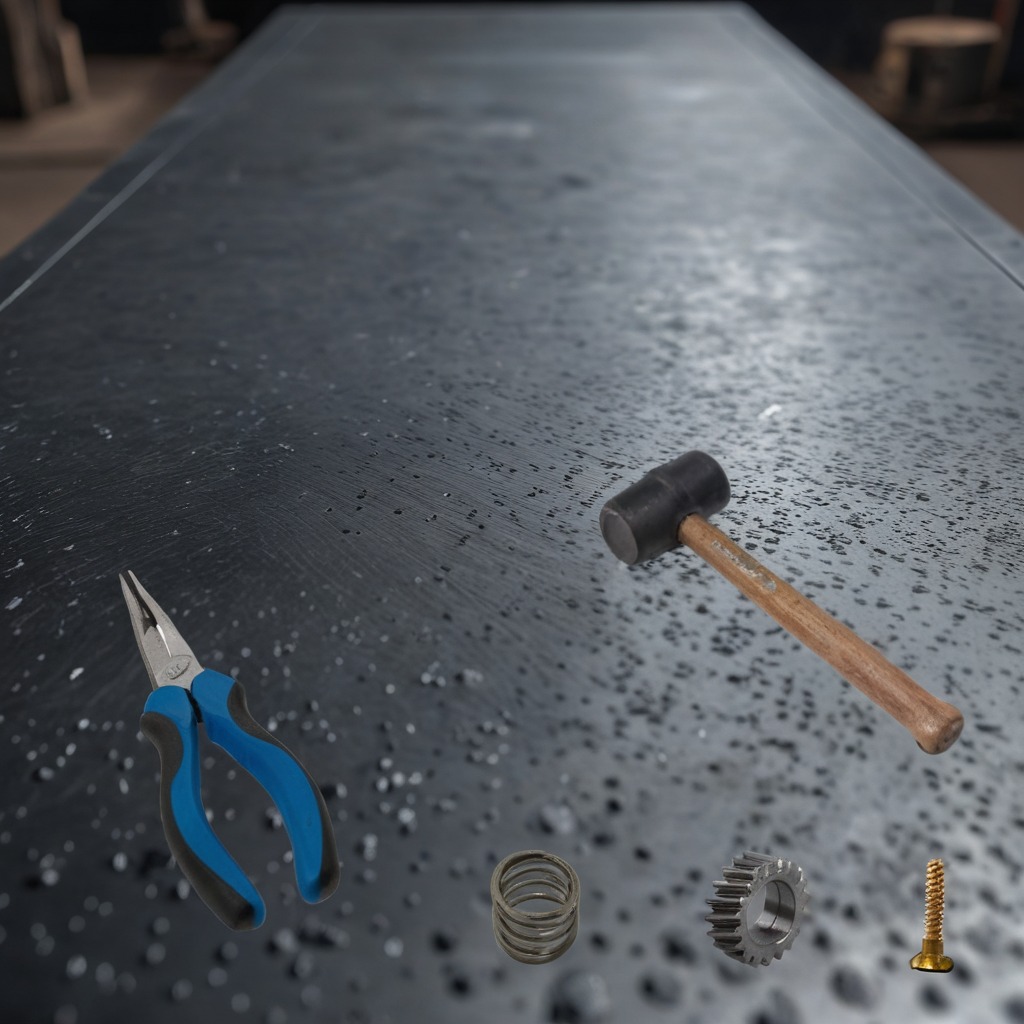
A hammer is lying on a cold steel table in a mining workshop.